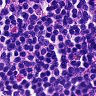
Metastatic tissue present: no